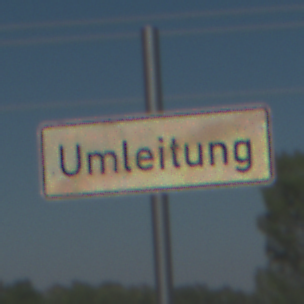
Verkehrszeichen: EndeDerUmleitungsankuendigung
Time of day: MorningAfternoon
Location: Outdoor (Special)
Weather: Clear
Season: NotSpecified
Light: Natural